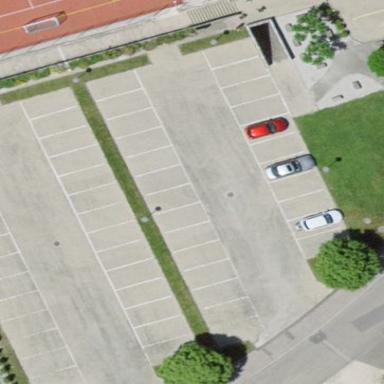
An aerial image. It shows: Parking area with surface.